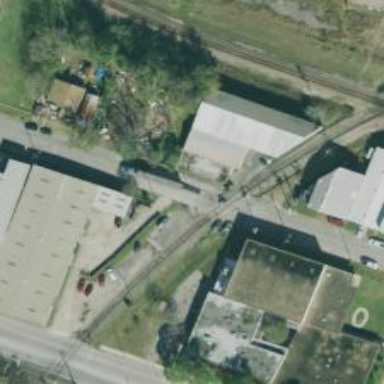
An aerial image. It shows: Railway level crossing.